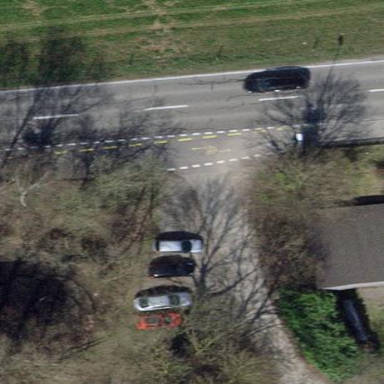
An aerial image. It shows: Parking area.